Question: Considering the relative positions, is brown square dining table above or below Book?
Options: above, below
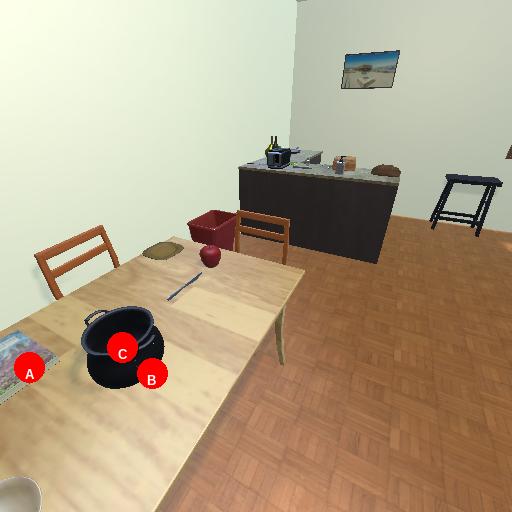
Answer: above